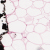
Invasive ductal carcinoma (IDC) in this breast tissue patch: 0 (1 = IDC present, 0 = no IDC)